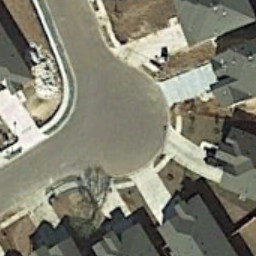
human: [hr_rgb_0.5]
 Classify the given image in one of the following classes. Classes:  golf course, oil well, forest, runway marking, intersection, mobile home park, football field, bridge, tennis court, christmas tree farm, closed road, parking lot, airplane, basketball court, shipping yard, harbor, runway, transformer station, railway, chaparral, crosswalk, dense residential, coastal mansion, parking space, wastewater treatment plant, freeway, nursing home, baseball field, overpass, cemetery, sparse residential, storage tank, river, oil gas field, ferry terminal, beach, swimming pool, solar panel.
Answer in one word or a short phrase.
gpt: closed road